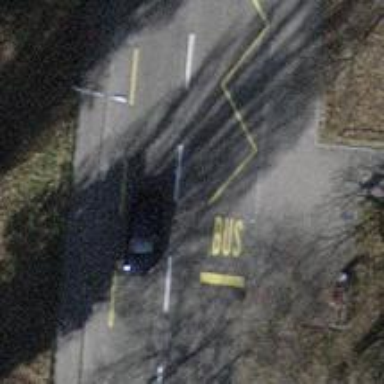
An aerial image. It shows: Platform for public transport. The platform is located by the road.